Interaction volume radius: 10 \u00c5
Interaction volume height: 45 \u00c5
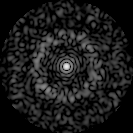
Disorder parameter: 0.8274